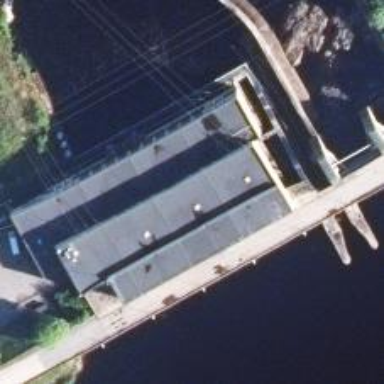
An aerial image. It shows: Hydro power generator.